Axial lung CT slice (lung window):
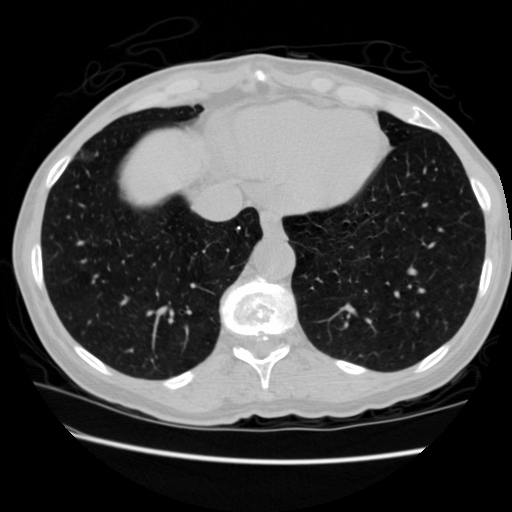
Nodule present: no